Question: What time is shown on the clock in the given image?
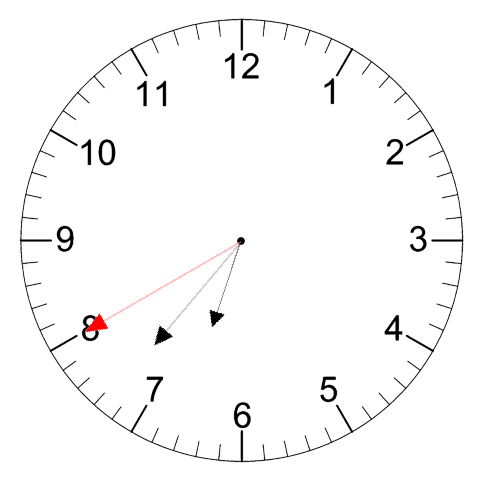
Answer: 06:36:40